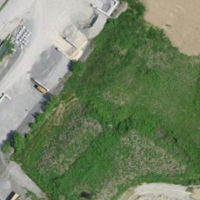
EUNIS habitat code: 56
Species observed at this site:
Falco tinnunculus